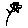
Label: flower